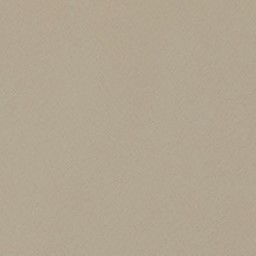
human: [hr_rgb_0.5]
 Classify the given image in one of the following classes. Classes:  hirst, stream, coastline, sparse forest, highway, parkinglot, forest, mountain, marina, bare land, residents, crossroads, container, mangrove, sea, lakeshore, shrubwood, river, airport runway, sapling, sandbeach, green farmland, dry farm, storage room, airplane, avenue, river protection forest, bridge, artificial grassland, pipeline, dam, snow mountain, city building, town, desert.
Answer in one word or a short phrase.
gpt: desert